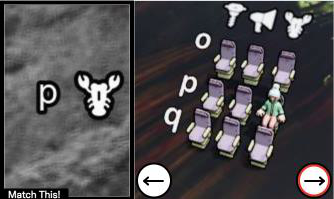
Task: seats
Answer: yes